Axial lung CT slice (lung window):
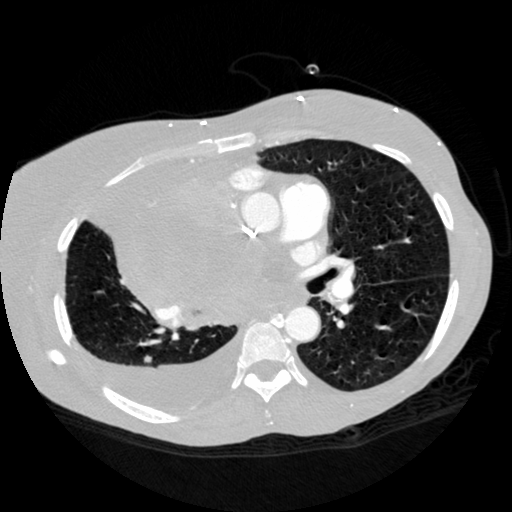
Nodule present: yes
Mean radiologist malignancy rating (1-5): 2.5